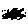
Label: hexagon